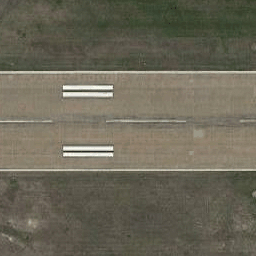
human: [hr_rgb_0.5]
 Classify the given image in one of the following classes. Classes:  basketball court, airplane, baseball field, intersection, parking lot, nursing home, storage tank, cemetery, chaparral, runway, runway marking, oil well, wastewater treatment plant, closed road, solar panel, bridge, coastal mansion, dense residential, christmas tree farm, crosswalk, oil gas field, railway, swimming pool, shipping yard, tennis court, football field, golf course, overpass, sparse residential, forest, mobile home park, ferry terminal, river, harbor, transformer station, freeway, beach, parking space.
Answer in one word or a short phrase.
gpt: runway